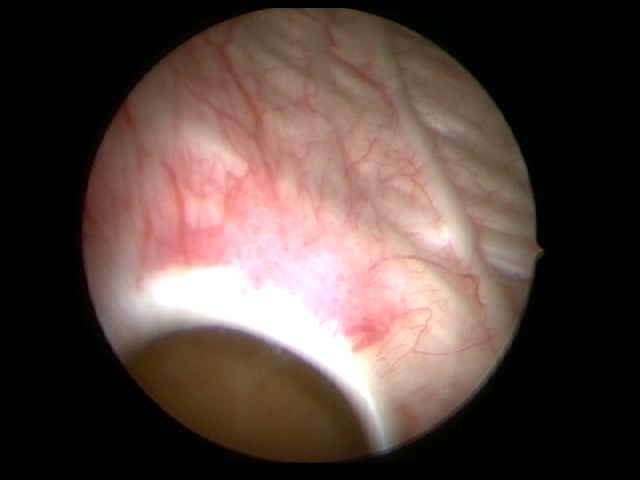
Modality: WLC
Class: Malignant
Subclass: HighGradePapillary
Lesion: L1
Stage: Ta
Morphology: Papillary
Bladder cancer association: Yes